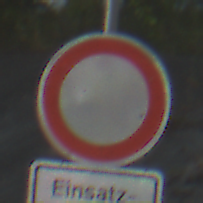
Verkehrszeichen: VerbotFahrzeugeAllerArt
Zusatzzeichen unten: BesondereFahrzeugeUndTransportgueter3
Umgebung: Outdoor, Nature
Tageszeit: MorningAfternoon
Wetter: PartlyCloudy
Licht: Natural
Jahreszeit: NotSpecified
Kontrast: HighContrast